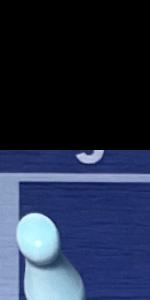
Label: Empty